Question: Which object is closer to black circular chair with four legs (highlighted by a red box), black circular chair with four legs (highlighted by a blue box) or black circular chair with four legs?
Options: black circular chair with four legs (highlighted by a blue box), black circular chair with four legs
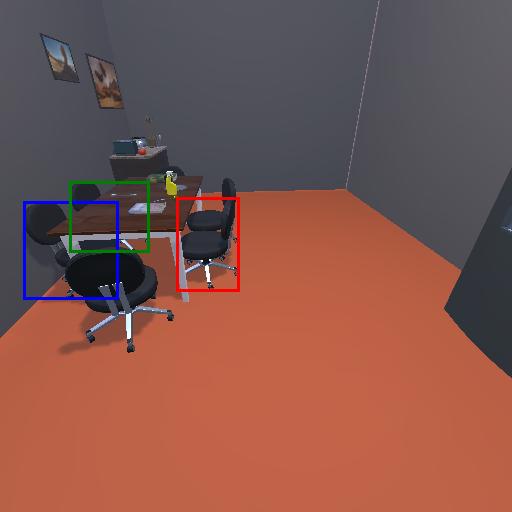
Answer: black circular chair with four legs (highlighted by a blue box)